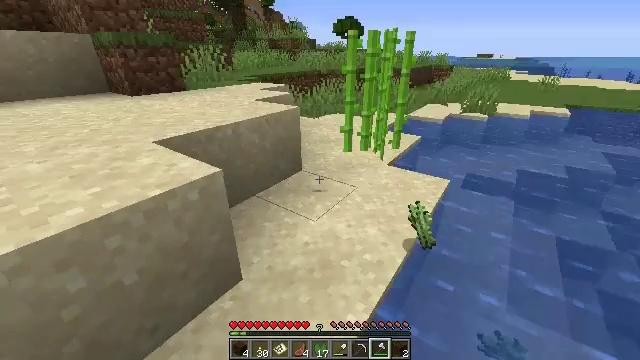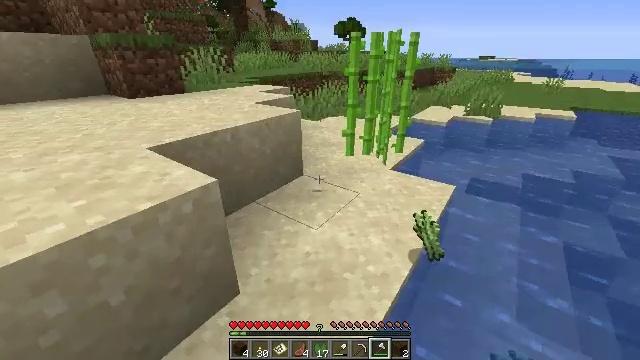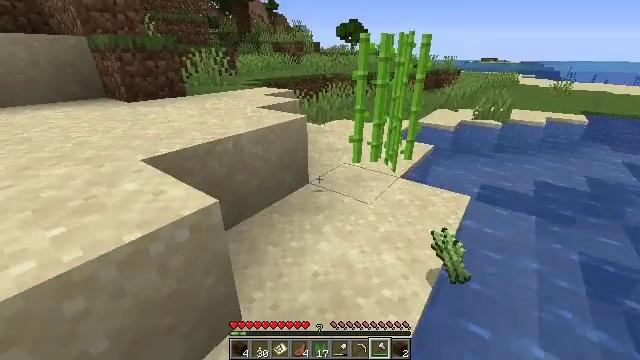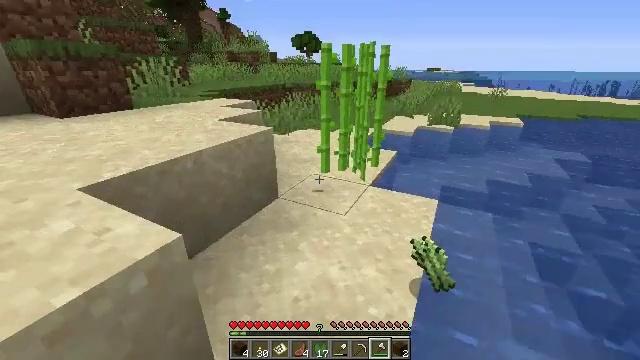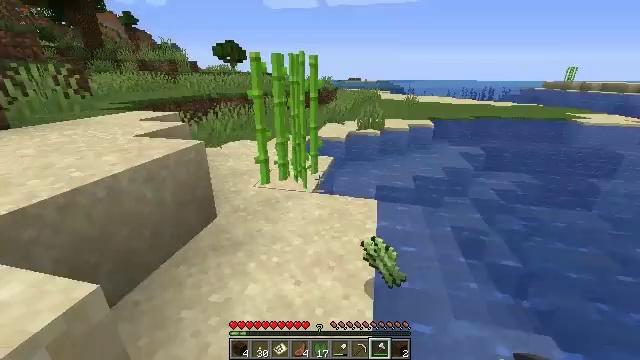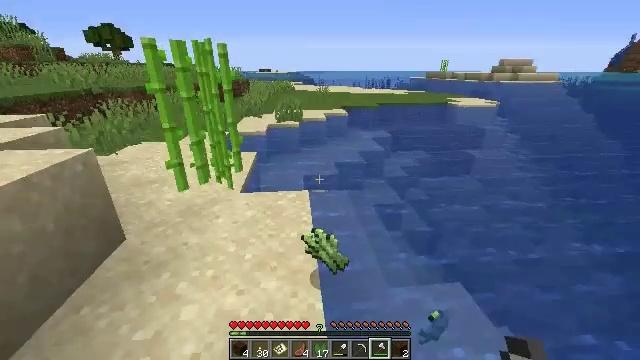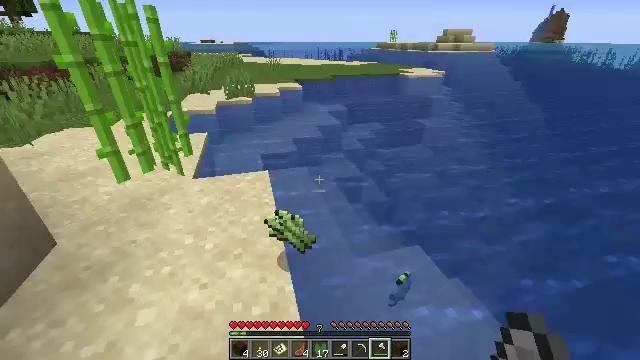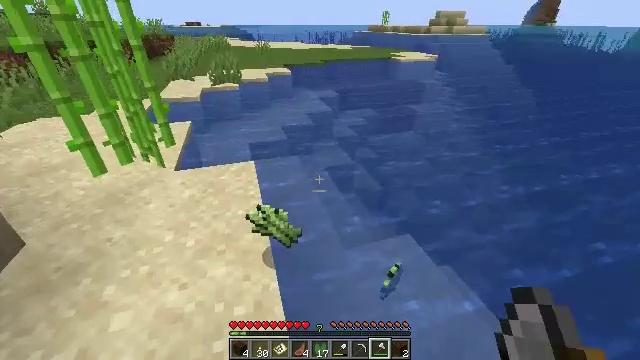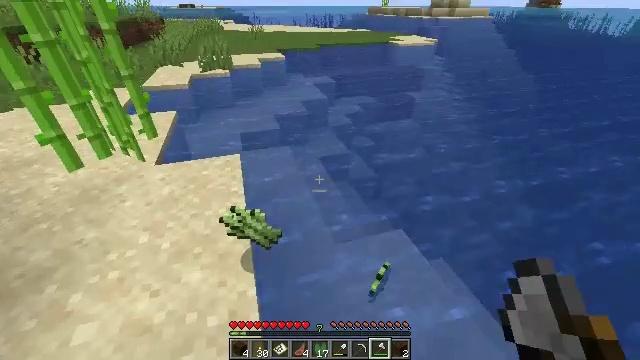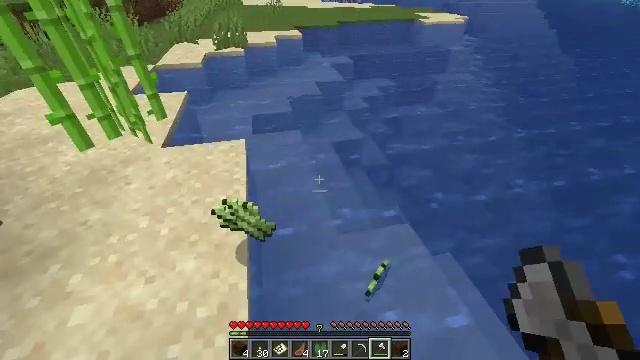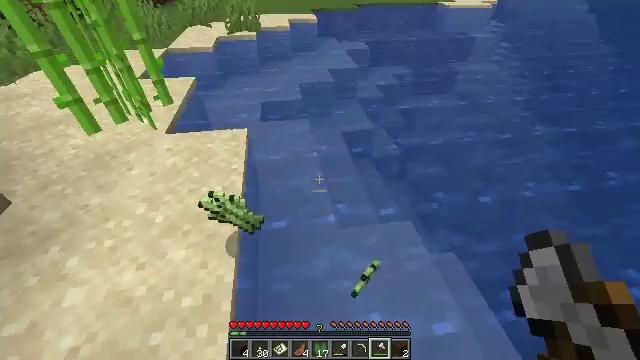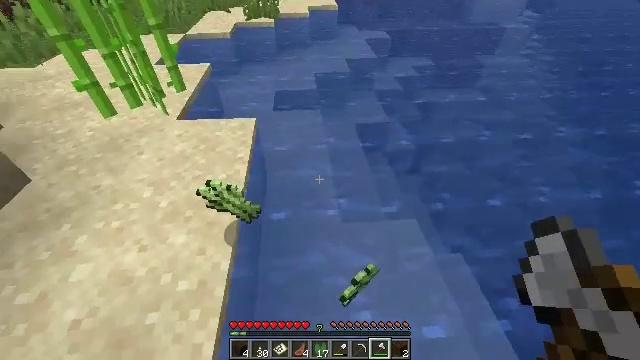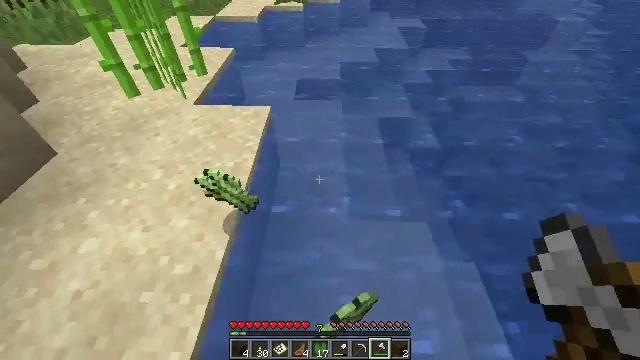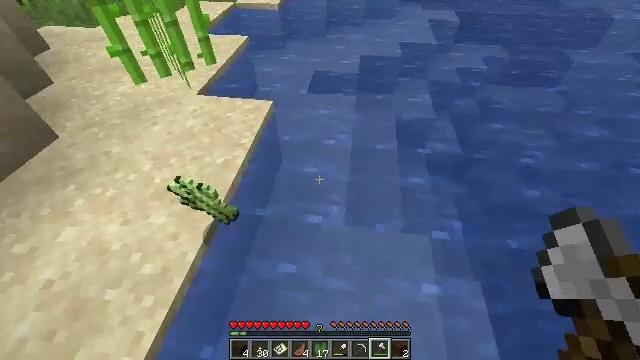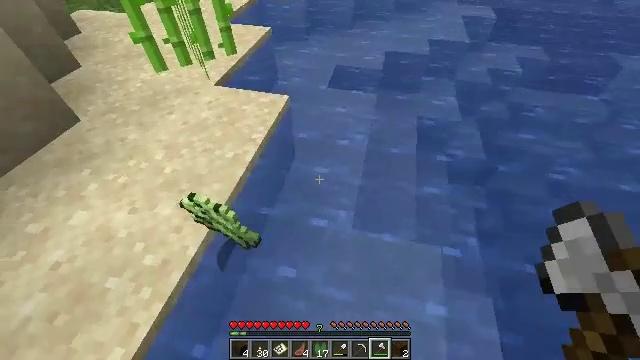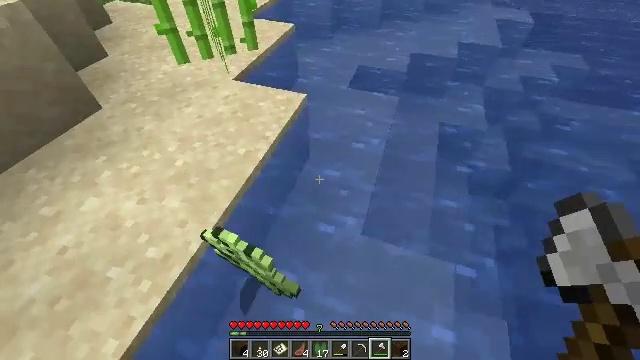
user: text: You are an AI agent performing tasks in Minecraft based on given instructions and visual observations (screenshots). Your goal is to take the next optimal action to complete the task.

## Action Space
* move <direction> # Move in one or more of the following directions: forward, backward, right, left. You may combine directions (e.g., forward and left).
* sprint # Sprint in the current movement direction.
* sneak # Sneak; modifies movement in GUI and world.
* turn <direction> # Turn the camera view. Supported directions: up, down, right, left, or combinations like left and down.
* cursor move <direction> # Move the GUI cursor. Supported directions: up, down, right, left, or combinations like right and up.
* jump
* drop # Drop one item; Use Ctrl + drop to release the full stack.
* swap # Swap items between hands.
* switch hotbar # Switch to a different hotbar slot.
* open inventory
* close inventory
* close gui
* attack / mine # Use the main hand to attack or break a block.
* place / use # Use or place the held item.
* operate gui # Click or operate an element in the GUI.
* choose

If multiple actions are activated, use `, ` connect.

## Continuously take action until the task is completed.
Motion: motion action
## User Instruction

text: Mine the sugar cane near rivers.
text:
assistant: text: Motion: move forward and move left
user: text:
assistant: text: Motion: move forward and move left
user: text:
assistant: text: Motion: move forward and move left, turn right and up
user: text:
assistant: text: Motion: move forward and move left, turn right and up
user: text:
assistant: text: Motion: move forward and move right, turn right and down
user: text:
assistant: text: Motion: move forward and move right, turn right and down
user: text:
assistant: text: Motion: move forward and move right, turn right and down
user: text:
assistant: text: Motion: move forward and move right, turn down
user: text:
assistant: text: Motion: move right, turn left and down
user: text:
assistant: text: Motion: move right, turn left and down
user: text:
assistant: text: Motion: move forward and move right, turn left and down
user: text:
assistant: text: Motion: move forward and move right, turn left and down
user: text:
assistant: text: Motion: move forward and move right, turn left and down
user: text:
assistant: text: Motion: move forward, turn left and down
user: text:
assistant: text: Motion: move forward, turn left
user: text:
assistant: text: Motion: move forward, turn left and up
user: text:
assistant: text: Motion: move forward, turn left and up
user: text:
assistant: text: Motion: move forward, turn left and up
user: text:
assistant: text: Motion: move forward, turn left and up
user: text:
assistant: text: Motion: move forward, turn left and up
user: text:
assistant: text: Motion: move forward
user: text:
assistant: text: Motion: move forward, jump
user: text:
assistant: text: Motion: move forward, jump
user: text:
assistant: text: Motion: move forward, jump
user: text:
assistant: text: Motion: move forward, jump
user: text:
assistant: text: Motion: move forward, jump
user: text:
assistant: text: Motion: move forward, jump
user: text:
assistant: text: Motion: move forward, jump
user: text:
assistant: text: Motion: move forward, jump
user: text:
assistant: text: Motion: move forward, jump